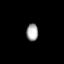
Tissue: prostate
Cell type: T cells
Senescence score: 0.7343
Nuclear area (px): 199
Mean DAPI intensity: 167.201